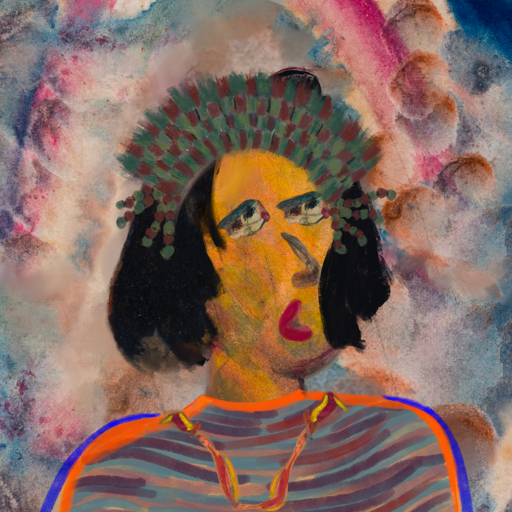
Background: Rupkatha, Head And Neck Side: Gypsy_Mother, Face Side: Pipe, Bust: Experience, Hair Side: Mosgoul, Head Accessory: After_Raid_Crown, Second Necklace: Gypsy_Mother_1, Necklace: Blank, Baby: Blank